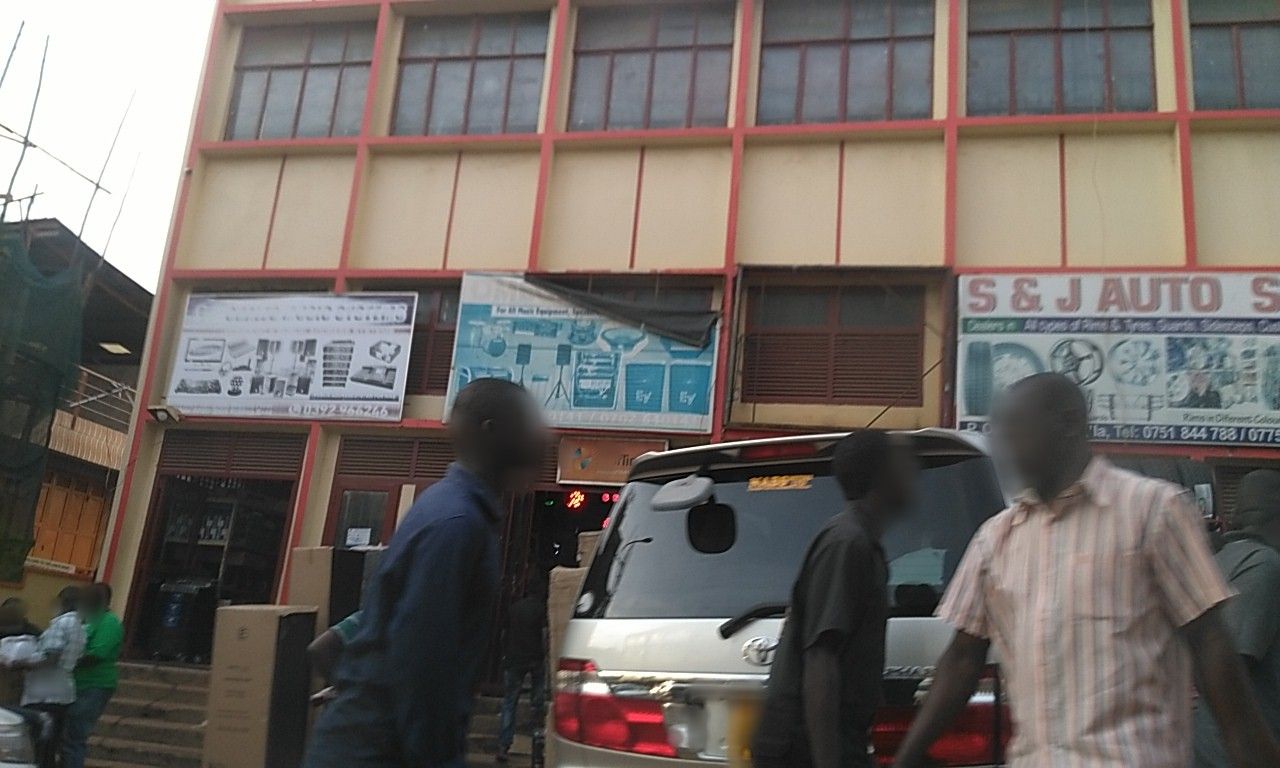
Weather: clear
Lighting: day
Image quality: good
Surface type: walking surface
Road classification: steps, footway, service
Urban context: urban centre
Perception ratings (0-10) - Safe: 0.96, Lively: 5.01, Beautiful: 1.66, Boring: 4.57, Depressing: 3.54, Wealthy: 4.89